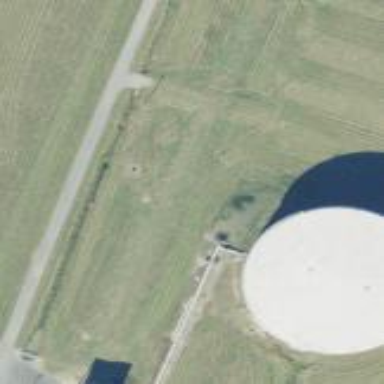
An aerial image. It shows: Storage tank which is man-made and housed in building.